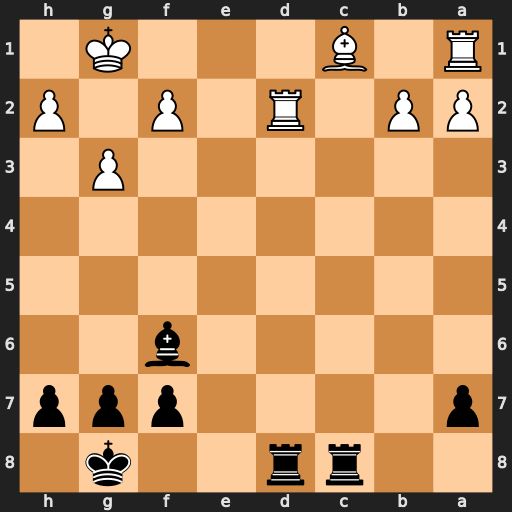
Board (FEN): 2rr2k1/p4ppp/5b2/8/8/6P1/PP1R1P1P/R1B3K1
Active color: b
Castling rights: -
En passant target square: -
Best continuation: Rxc1+ Rxc1 Rxd2